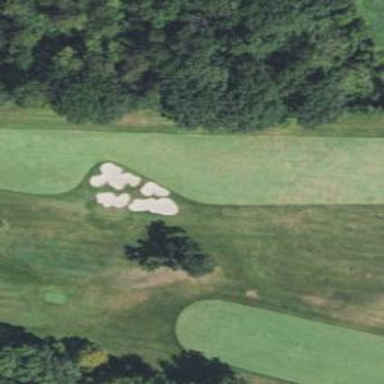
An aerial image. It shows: Golf hole.